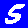
Digit: 5